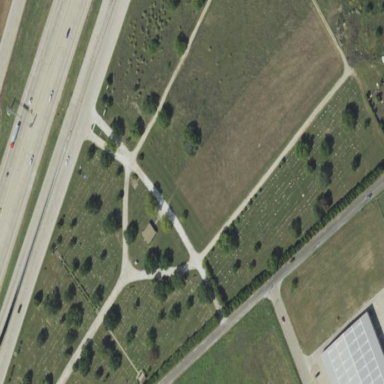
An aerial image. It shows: Cemetery.